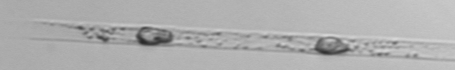
Label: Dactyliosolen_blavyanus